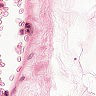
Metastatic tissue present: no